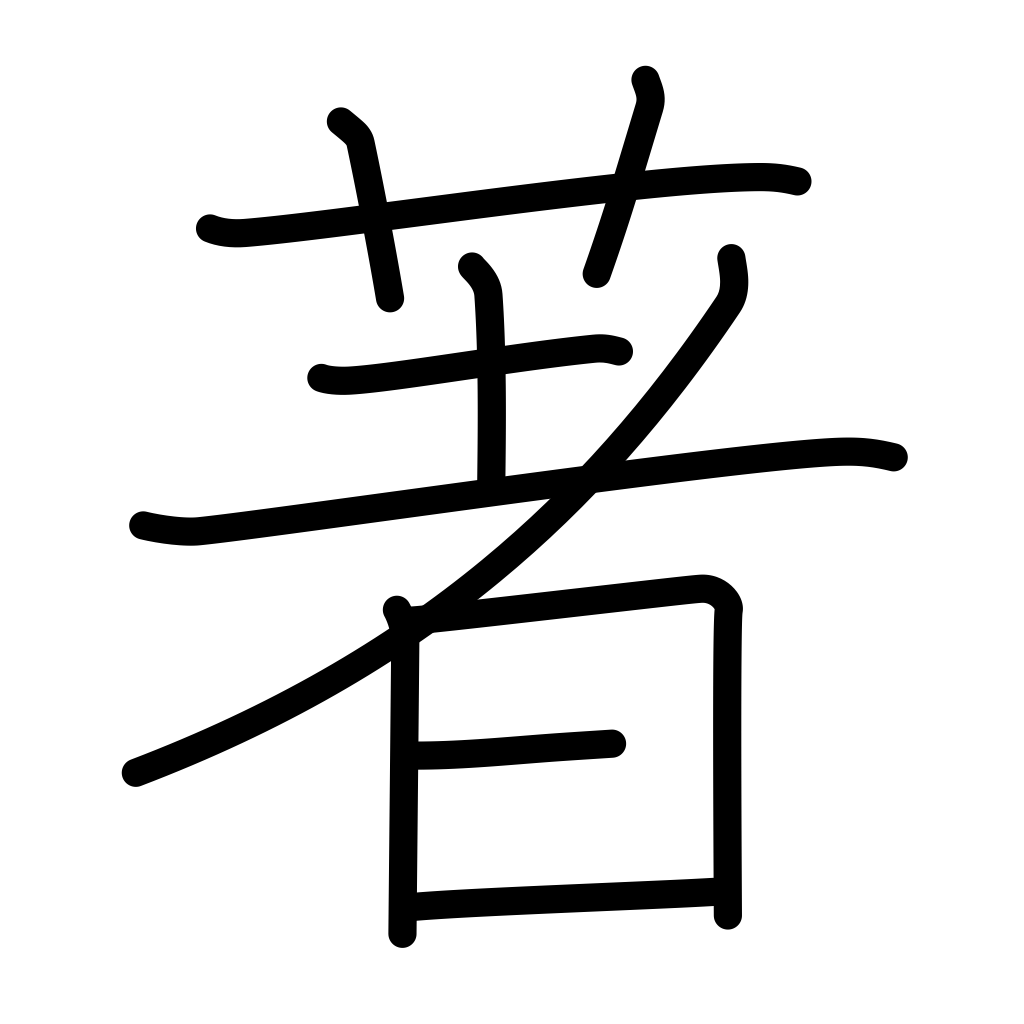
Meaning: renowned, publish, write, remarkable, phenomenal, put on, don, wear, arrival, counter for suits of clothing, literary work